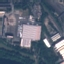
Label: Industrial